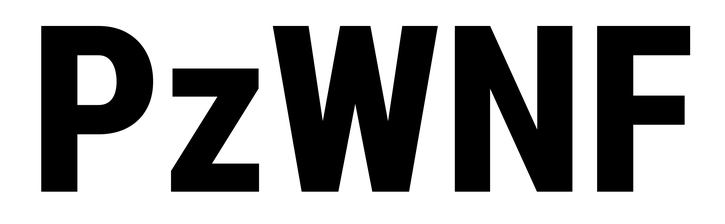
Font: Roboto_Condensed_ExtraBold